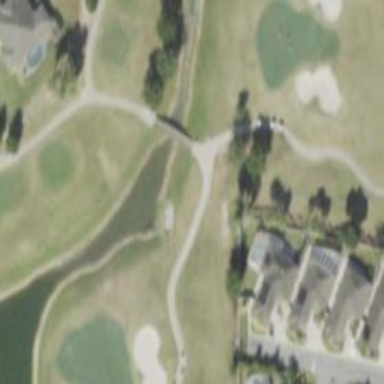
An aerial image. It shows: Path for golf carts.